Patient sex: M
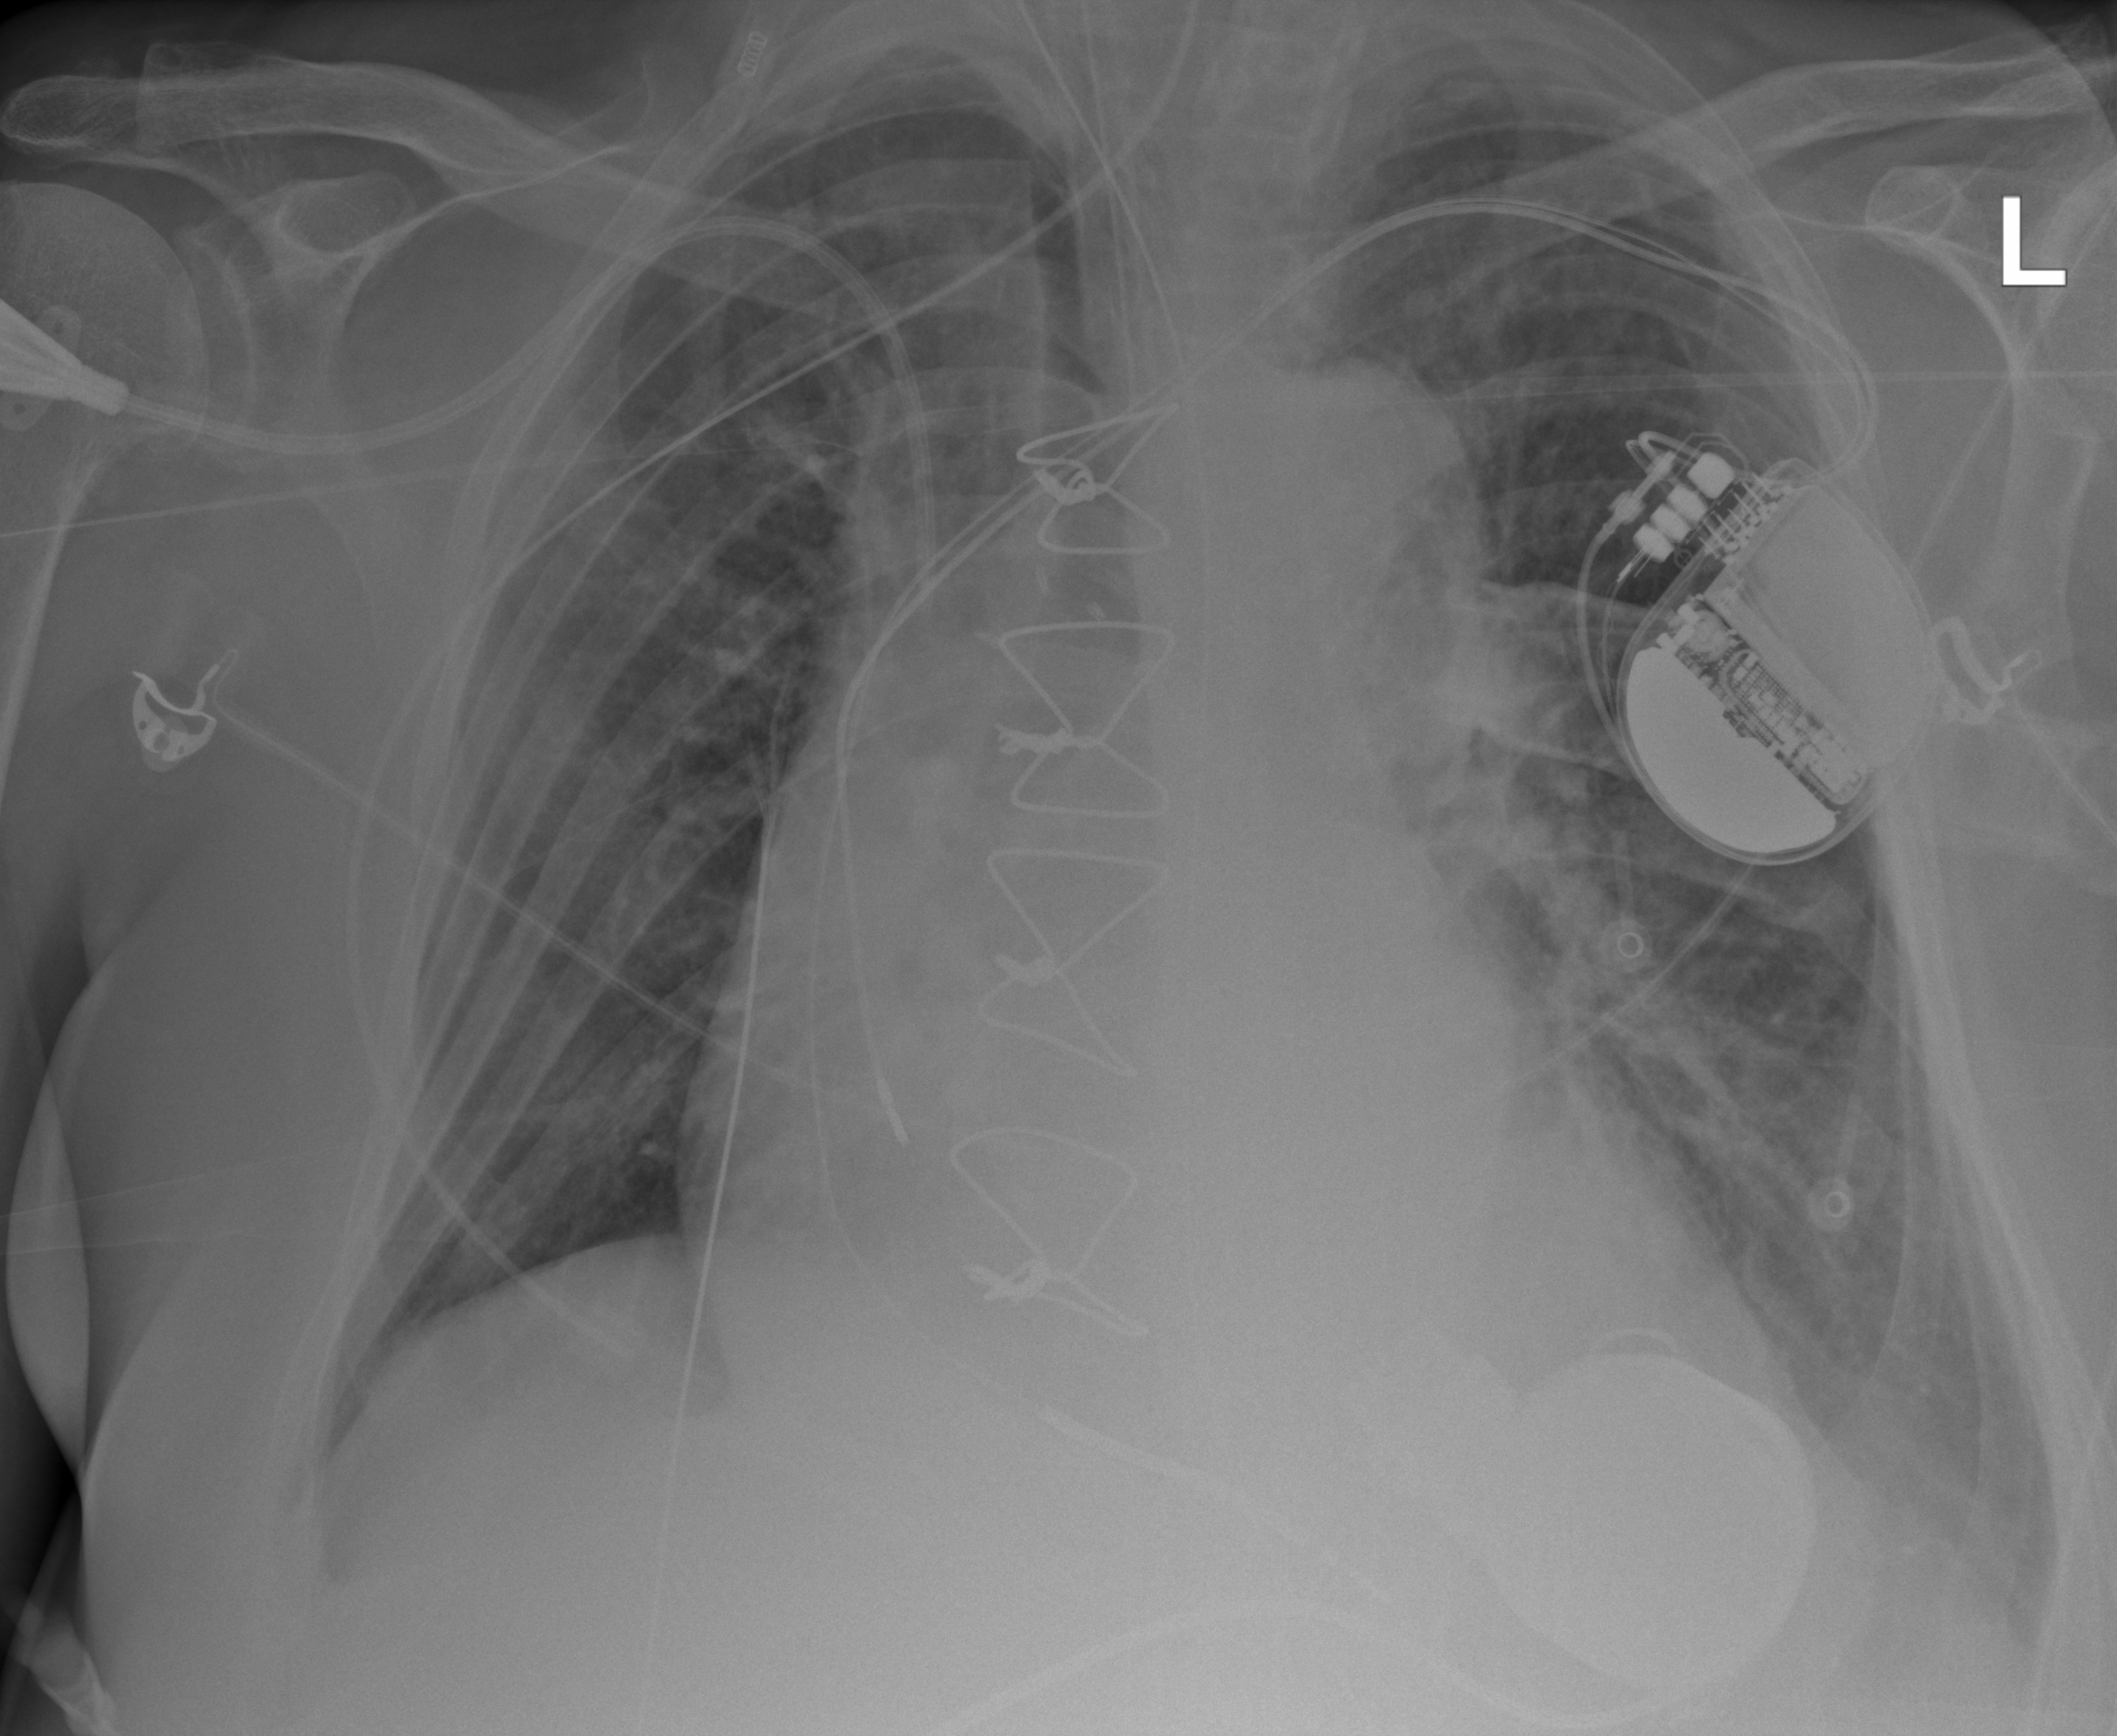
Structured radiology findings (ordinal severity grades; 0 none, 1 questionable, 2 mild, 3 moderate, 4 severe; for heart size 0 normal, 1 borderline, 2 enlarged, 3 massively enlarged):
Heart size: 2
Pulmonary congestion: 3
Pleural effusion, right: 2
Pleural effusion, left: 2
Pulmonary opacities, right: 2
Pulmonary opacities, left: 2
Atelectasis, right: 2
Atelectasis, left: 2